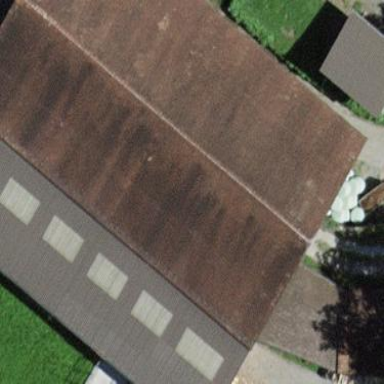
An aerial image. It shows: Barn.